Interaction volume radius: 10 \u00c5
Interaction volume height: 10 \u00c5
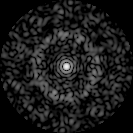
Disorder parameter: 0.8083